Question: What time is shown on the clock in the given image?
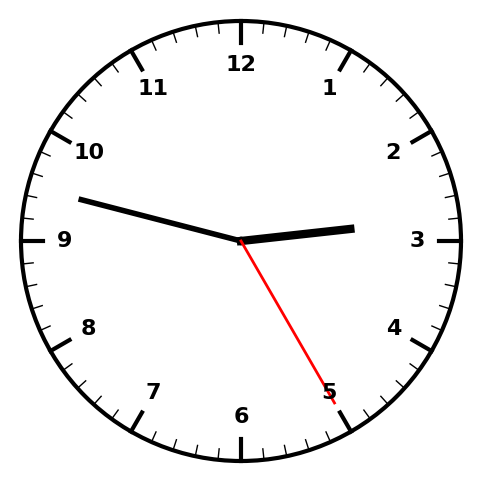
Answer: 02:47:25